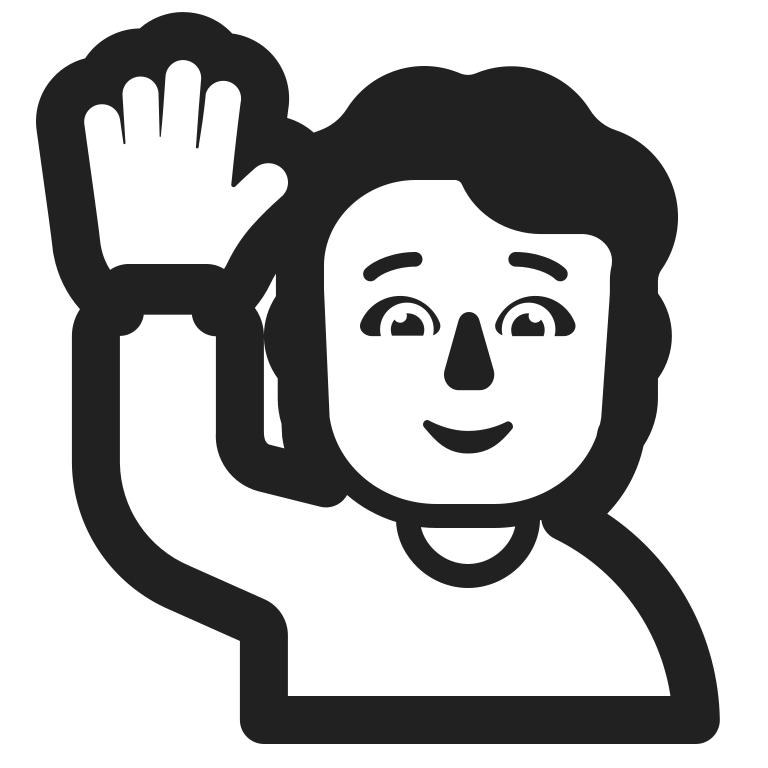
person raising hand high contrast default